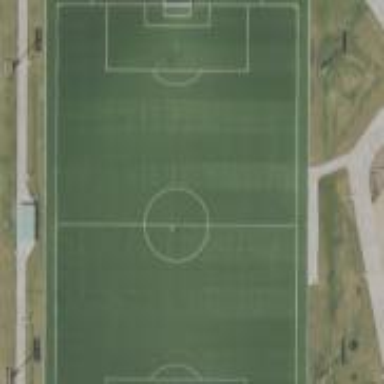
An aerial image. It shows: Artificial turf soccer pitch for leisure land.